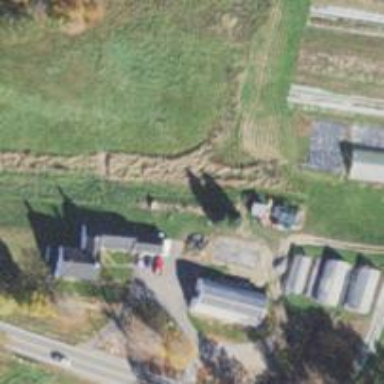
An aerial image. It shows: Farm.